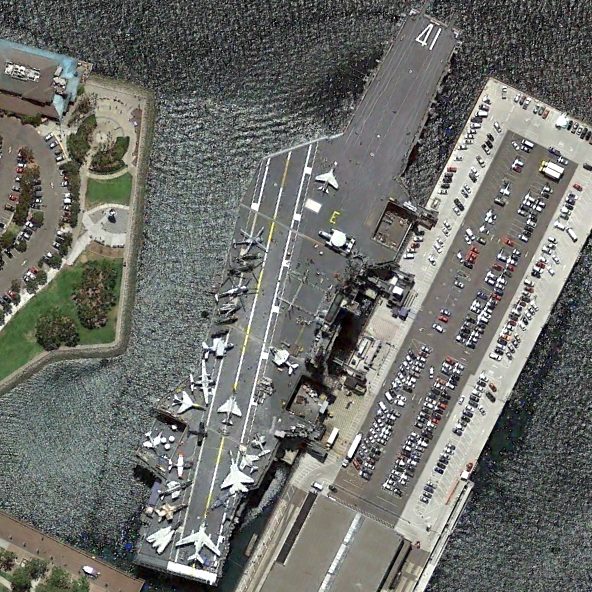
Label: aircraft_carrier